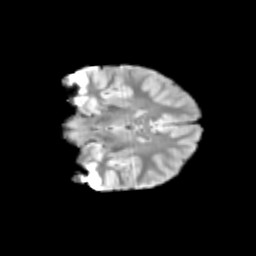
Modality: T2w
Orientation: coronal
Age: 11
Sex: male
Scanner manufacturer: siemens
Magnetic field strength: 3 T
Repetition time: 3.8 s
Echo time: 0.07 s